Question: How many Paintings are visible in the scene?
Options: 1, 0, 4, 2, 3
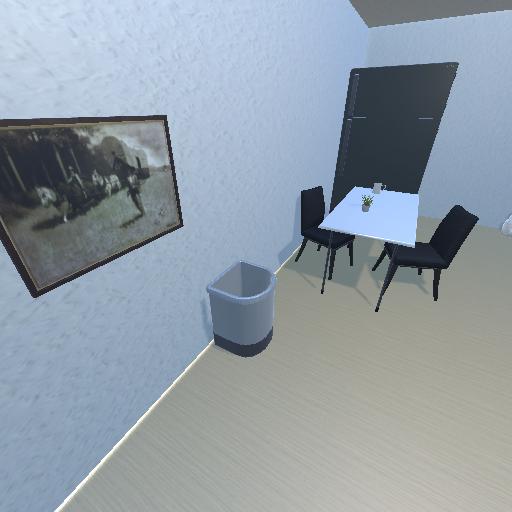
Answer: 1